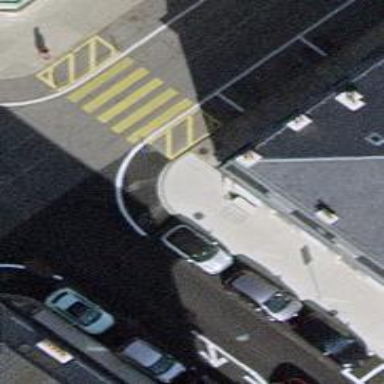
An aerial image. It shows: Kerb serving as barrier.